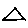
Label: triangle